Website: ulta-beauty
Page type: payment
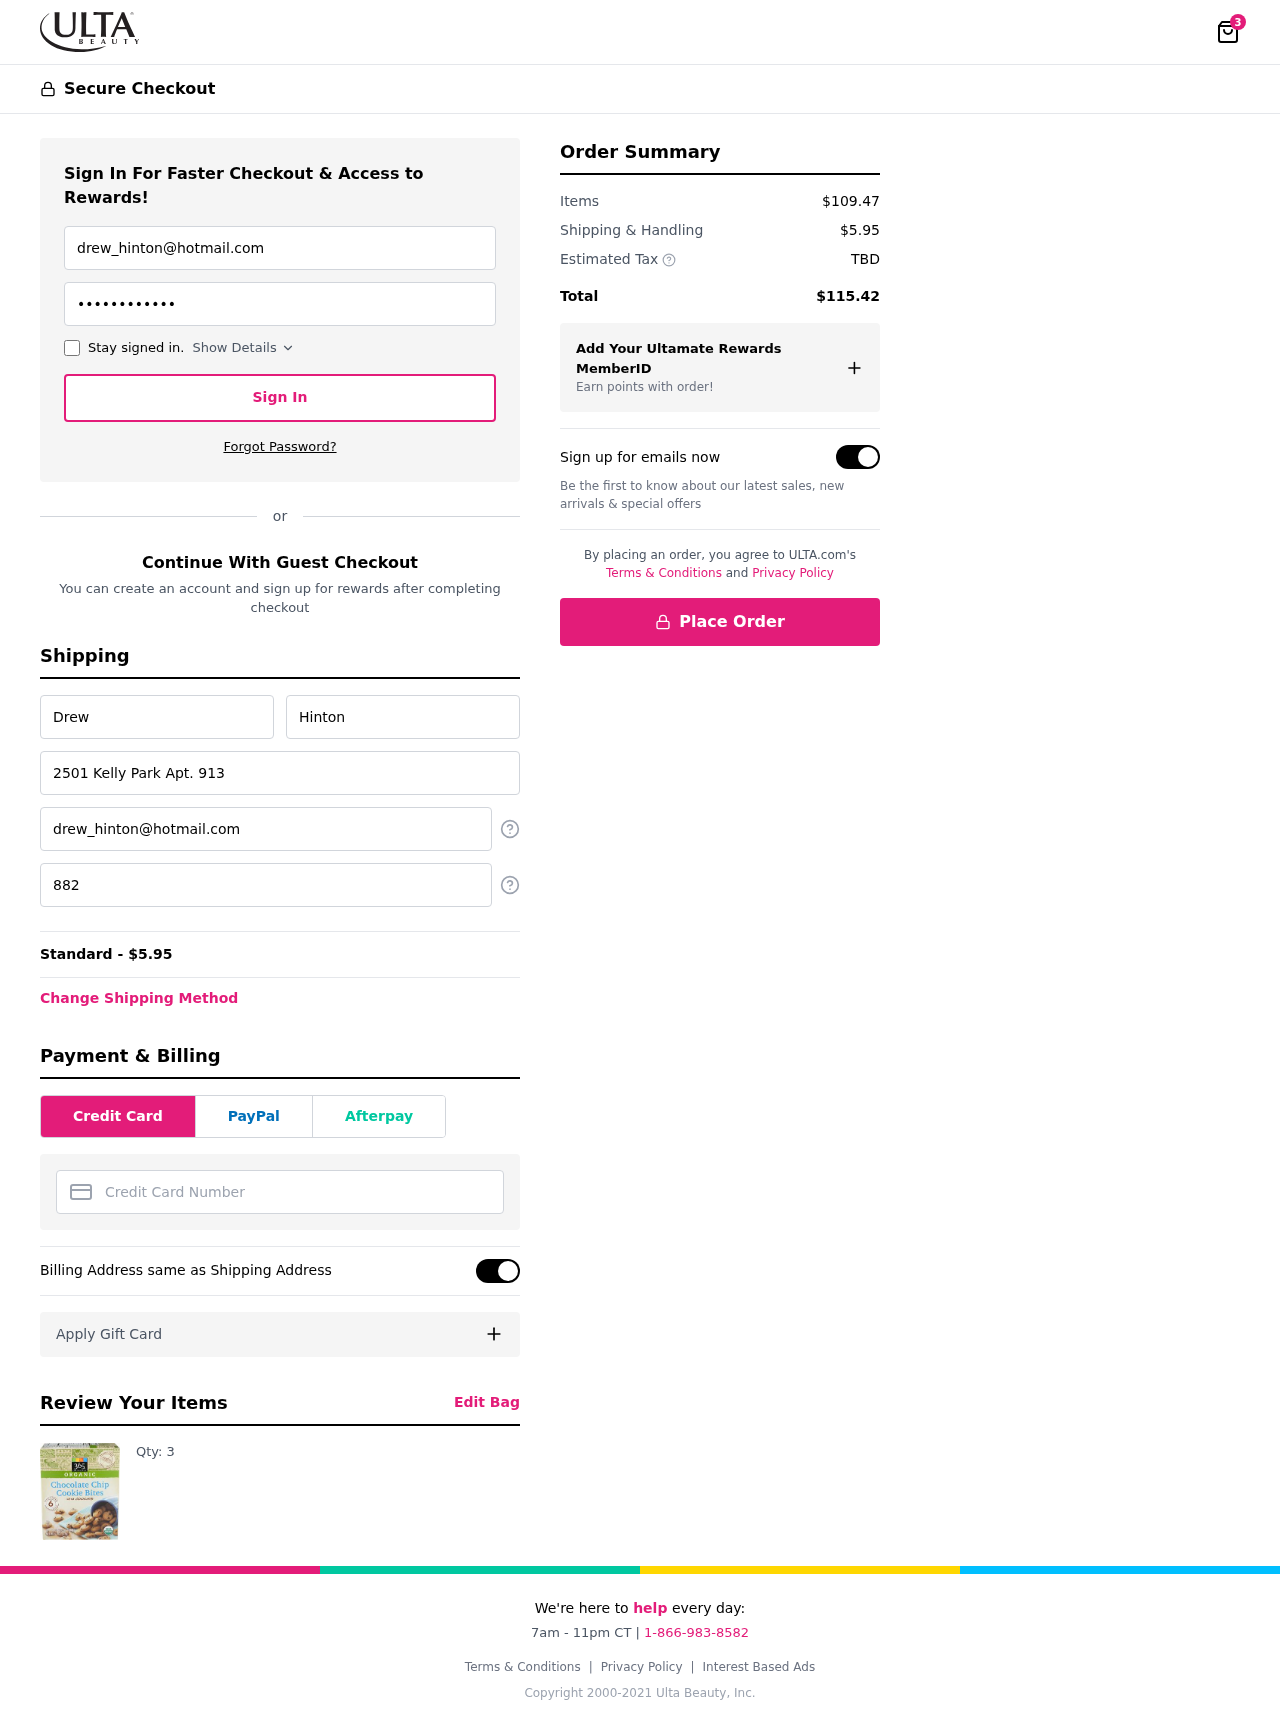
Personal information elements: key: PII_CARD_NUMBER
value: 2237 3633 6064 1974
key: PII_EMAIL
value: drew_hinton@hotmail.com
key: PII_FIRSTNAME
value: Drew
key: PII_LASTNAME
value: Hinton
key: PII_PHONE
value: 8828473316
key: PII_STREET
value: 2501 Kelly Park Apt. 913
Product elements: key: PRODUCT1_QUANTITY
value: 3
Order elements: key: ORDER_NUM_ITEMS
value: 3
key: ORDER_SHIPPING_COST
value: $5.95
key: ORDER_SHIPPING_COST
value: Standard - $5.95
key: ORDER_SUBTOTAL
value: $109.47
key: ORDER_TAX
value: TBD
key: ORDER_TOTAL
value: $115.42